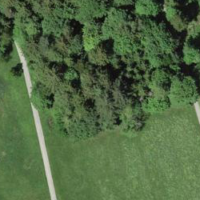
EUNIS habitat code: 43
Species observed at this site:
Ilex aquifolium